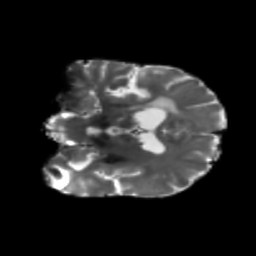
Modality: T2w
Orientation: coronal
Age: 60
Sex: female
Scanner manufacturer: siemens
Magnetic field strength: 3 T
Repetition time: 5.25 s
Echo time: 0.08 s